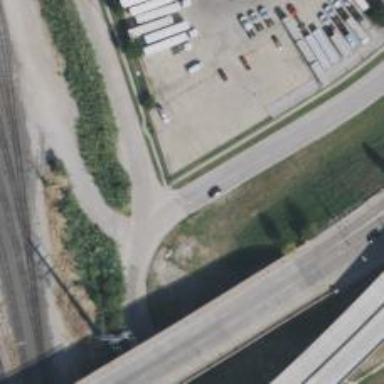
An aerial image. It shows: Secondary road with frontage road alongside.